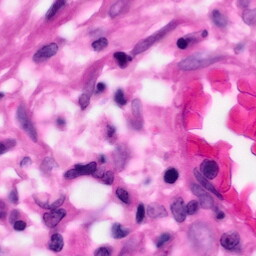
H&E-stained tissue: Pancreatic